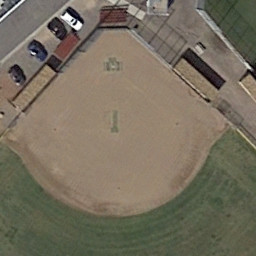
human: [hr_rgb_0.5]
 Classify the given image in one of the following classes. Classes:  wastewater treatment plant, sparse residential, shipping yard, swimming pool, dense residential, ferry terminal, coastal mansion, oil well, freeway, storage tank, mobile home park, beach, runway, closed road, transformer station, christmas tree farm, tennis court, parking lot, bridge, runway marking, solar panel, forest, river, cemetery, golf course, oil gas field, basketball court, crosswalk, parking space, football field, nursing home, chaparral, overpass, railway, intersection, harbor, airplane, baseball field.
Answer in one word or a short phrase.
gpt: baseball field